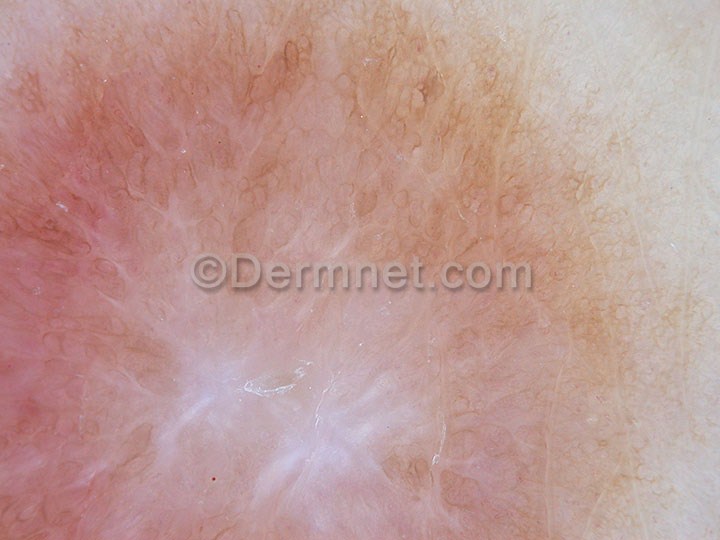
Disease: Seborrheic Keratoses and other Benign Tumors